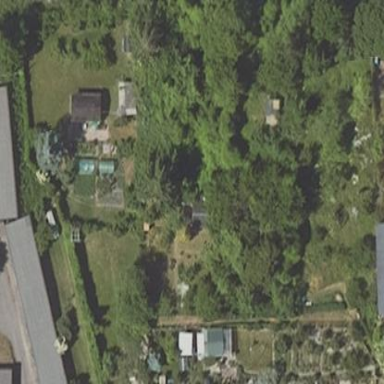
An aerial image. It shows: Area designated for allotments.